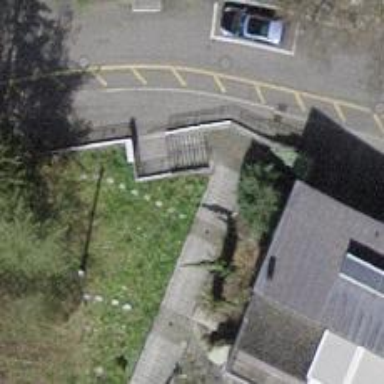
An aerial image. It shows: Footway with concrete surface.